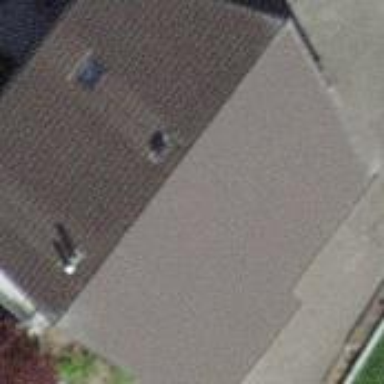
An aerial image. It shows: Gabled roof on residential building.